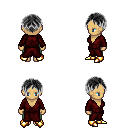
a pixel art fantasy rpg character, female body template, human, tanned skin, red robe, teal pants, gray parted hairstyle, gold boots, four views (front, back, left, right), 2x2 character sprite sheet, small pixel art, hard edges, no anti-aliasing